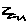
Label: zigzag